Question: I have created a graph with one x-axis and two y-axis. The problem is that when I plot the graph with the same set of data set in the y-axis it doesn't overlap. For example if I plot a graph using with values 'x(1,2,3,4,5)' and 'y(10,20,30,40,50') it plots a graph along x and y-axis. Similarly when I plot a graph using with the same value, then instead of overlapping it plots a graph in different places. Why does this happen? (Please see the screenshots and the code I have used for plotting this graph)
'''
public class ChartEngineActivity extends Activity
{
private GraphicalView mChartView;
private XYMultipleSeriesRenderer renderer = new XYMultipleSeriesRenderer(2);
private XYMultipleSeriesDataset dataset = new XYMultipleSeriesDataset();
@Override
protected void onCreate(Bundle savedInstanceState)
{
super.onCreate(savedInstanceState);
this.requestWindowFeature(Window.FEATURE_NO_TITLE);
setContentView(R.layout.chart_activity);
List<double[]> x = new ArrayList<double[]>();
x.add(new double[] {1, 2, 3, 4, 5});
List<double[]> values = new ArrayList<double[]>();
values.add(new double[] {10, 20, 30, 40, 50});
int[] colors = new int[] { Color.BLUE,Color.YELLOW};
PointStyle[] styles = new PointStyle[] { PointStyle.CIRCLE, PointStyle.DIAMOND};
renderer = new XYMultipleSeriesRenderer(2);
setRenderer(renderer, colors, styles);
int length = renderer.getSeriesRendererCount();
for (int i = 0; i < length; i++)
{
((XYSeriesRenderer) renderer.getSeriesRendererAt(i)).setFillPoints(true);
}
renderer.setChartTitle("Weight / Temperature");
renderer.setXLabels(12);
renderer.setXTitle("Month");
renderer.setXAxisMin(1);
renderer.setXAxisMax(12);
renderer.setXLabelsAlign(Align.CENTER);
renderer.setYLabels(12);
renderer.setYTitle("Weight", 0);
renderer.setYTitle("Temperature", 1);
renderer.setYAxisMin(10, 0);
renderer.setYAxisMax(60,0);
renderer.setYAxisMin(10, 1);
renderer.setYAxisMax(60,1);
renderer.setYAxisAlign(Align.LEFT, 0);
renderer.setYAxisAlign(Align.RIGHT, 1);
renderer.setYLabelsAlign(Align.LEFT, 0);
renderer.setYLabelsAlign(Align.RIGHT, 1);
renderer.setAxesColor(Color.LTGRAY);
renderer.setLabelsColor(Color.LTGRAY);
renderer.setShowGrid(true);
renderer.setGridColor(Color.GRAY);
renderer.setZoomButtonsVisible(true);
renderer.setPanLimits(new double[] { 0, 12, 0, 12 });
dataset = buildDataset(new String[] {"Body Weight"}, x, values);
values.clear();
values.add(new double[] {10, 20, 30, 40, 50});
addXYSeries(dataset, new String[] {"Body Temperature"}, x, values, 1);
}
protected void setRenderer(XYMultipleSeriesRenderer renderer, int[] colors, PointStyle[] styles)
{
renderer.setAxisTitleTextSize(16);
renderer.setChartTitleTextSize(20);
renderer.setLabelsTextSize(15);
renderer.setLegendTextSize(15);
renderer.setPointSize(5f);
renderer.setMargins(new int[] { 20, 30, 15, 20 });
int length = colors.length;
for (int i = 0; i < length; i++)
{
XYSeriesRenderer r = new XYSeriesRenderer();
r.setColor(colors[i]);
r.setPointStyle(styles[i]);
renderer.addSeriesRenderer(r);
}
}
protected XYMultipleSeriesDataset buildDataset(String[] titles, List<double[]> xValues,
List<double[]> yValues)
{
XYMultipleSeriesDataset dataset = new XYMultipleSeriesDataset();
addXYSeries(dataset, titles, xValues, yValues, 0);
return dataset;
}
public void addXYSeries(XYMultipleSeriesDataset dataset, String[] titles, List<double[]> xValues,
List<double[]> yValues, int scale)
{
int length = titles.length;
for (int i = 0; i < length; i++)
{
XYSeries series = new XYSeries(titles[i], scale);
double[] xV = xValues.get(i);
double[] yV = yValues.get(i);
int seriesLength = xV.length;
for (int k = 0; k < seriesLength; k++)
{
series.add(xV[k], yV[k]);
}
dataset.addSeries(series);
}
}
@Override
public void onConfigurationChanged(Configuration newConfig)
{
super.onConfigurationChanged(newConfig);
Intent intentNotes = new Intent(this, MainActivity.class);
this.startActivity(intentNotes);
finish();
}
@Override
protected void onResume()
{
super.onResume();
if (mChartView == null)
{
LinearLayout layout = (LinearLayout) findViewById(R.id.chart);
mChartView = ChartFactory.getLineChartView(this, dataset, renderer);
renderer.setClickEnabled(true);
renderer.setSelectableBuffer(100);
mChartView.setOnClickListener(new View.OnClickListener() {
@Override
public void onClick(View v) {
mChartView.getCurrentSeriesAndPoint();
}
});
layout.addView(mChartView, new LayoutParams(LayoutParams.FILL_PARENT,
LayoutParams.FILL_PARENT));
}
else
{
mChartView.repaint();
}
}
}
'''

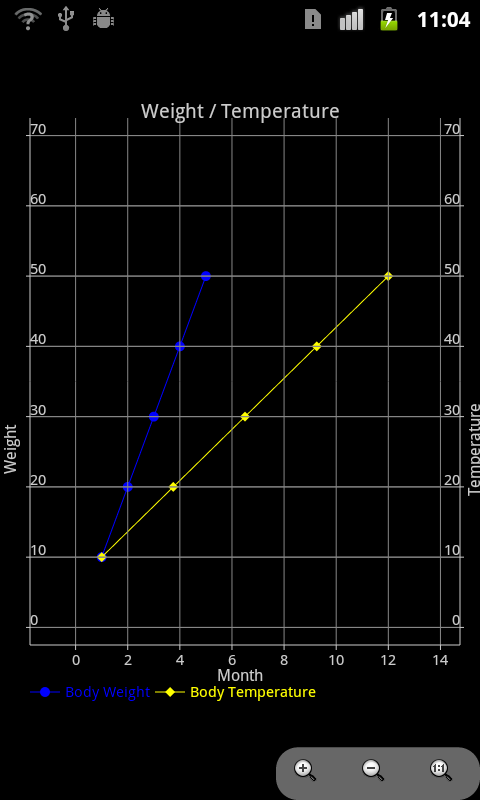
Answer: It looks like it's a bug in the achartengine. This happens in the demo of their app too. It looks like points plotted to the right don't adhere to all of the renderer's styles.
If your chart is static you could try tweaking with the x axis max and min. This seems to move it around a bit.
'''
renderer.setXAxisMax(0);
renderer.setXAxisMin(0);
'''
edit:
Try this
'''
@Override
protected void onCreate(Bundle savedInstanceState)
{
super.onCreate(savedInstanceState);
this.requestWindowFeature(Window.FEATURE_NO_TITLE);
setContentView(R.layout.chart_activity);
List<double[]> x = new ArrayList<double[]>();
x.add(new double[] {1, 2, 3, 4, 5});
List<double[]> values = new ArrayList<double[]>();
values.add(new double[] {10, 20, 30, 40, 50});
int[] colors = new int[] { Color.BLUE,Color.YELLOW,Color.YELLOW};
PointStyle[] styles = new PointStyle[] { PointStyle.CIRCLE, PointStyle.DIAMOND,
PointStyle.TRIANGLE, PointStyle.SQUARE };
renderer = new XYMultipleSeriesRenderer(3);
setRenderer(renderer, colors, styles);
int length = renderer.getSeriesRendererCount();
for (int i = 0; i < length; i++)
{
((XYSeriesRenderer) renderer.getSeriesRendererAt(i)).setFillPoints(true);
}
renderer.setChartTitle("Weight / Temperature");
renderer.setXLabels(12);
renderer.setXTitle("Month");
renderer.setXAxisMin(1);
renderer.setXAxisMax(12);
renderer.setXLabelsAlign(Align.CENTER);
renderer.setYLabels(12);
renderer.setYTitle("Weight", 0);
renderer.setYTitle("Temperature", 1);
renderer.setYAxisMin(10, 0);
renderer.setYAxisMax(60,0);
renderer.setYAxisMin(10, 1);
renderer.setYAxisMax(60,1);
renderer.setYAxisAlign(Align.LEFT, 0);
renderer.setYAxisAlign(Align.RIGHT, 1);
renderer.setYLabelsAlign(Align.LEFT, 0);
renderer.setYLabelsAlign(Align.RIGHT, 1);
renderer.setAxesColor(Color.LTGRAY);
renderer.setLabelsColor(Color.LTGRAY);
renderer.setShowGrid(true);
renderer.setGridColor(Color.GRAY);
renderer.setZoomButtonsVisible(true);
renderer.setPanLimits(new double[] { 0, 12, 0, 12 });
dataset = buildDataset(new String[] {"Body Weight"}, x, values);
values.clear();
values.add(new double[] {10, 20, 30, 40, 50}); //whatever values you want to set
addXYSeries(dataset, new String[] { "Body Temperature" }, x, values, 0);
values.clear();
values.add(new double[1]);
addXYSeries(dataset, new String[] {"Body Temperature"}, x, values, 1);
}
'''
This is my code from the demo that works
'''
public Intent execute(Context context) {
String[] titles = new String[] { "Crete" };
List<double[]> x = new ArrayList<double[]>();
for (int i = 0; i < titles.length; i++) {
x.add(new double[] { 1, 2, 3, 4, 5, 6, 7, 8, 9, 10, 11, 12 });
}
List<double[]> values = new ArrayList<double[]>();
values.add(new double[] { 12.3, 12.5, 13.8, 16.8, 20.4, 24.4, 26.4, 26.1, 23.6, 20.3, 17.2,
13.9 });
int[] colors = new int[] { Color.BLUE, Color.YELLOW, Color.YELLOW,};
PointStyle[] styles = new PointStyle[] { PointStyle.CIRCLE, PointStyle.DIAMOND, PointStyle.TRIANGLE, PointStyle.SQUARE };
XYMultipleSeriesRenderer renderer = new XYMultipleSeriesRenderer(3);
setRenderer(renderer, colors, styles);
int length = renderer.getSeriesRendererCount();
for (int i = 0; i < length; i++) {
((XYSeriesRenderer) renderer.getSeriesRendererAt(i)).setFillPoints(true);
}
setChartSettings(renderer, "Average temperature", "Month", "Temperature", 0.5, 12.5, 0, 32, Color.LTGRAY, Color.LTGRAY);
renderer.setXLabels(12);
renderer.setYLabels(10);
renderer.setShowGrid(true);
renderer.setYLabelsAlign(Align.RIGHT);
renderer.setZoomButtonsVisible(true);
renderer.setPanLimits(new double[] { -10, 20, -10, 40 });
renderer.setZoomLimits(new double[] { -10, 20, -10, 40 });
renderer.setYTitle("Hours", 1);
renderer.setYAxisAlign(Align.RIGHT, 1);
renderer.setYLabelsAlign(Align.LEFT, 1);
renderer.setXLabelsAlign(Align.RIGHT);
XYMultipleSeriesDataset dataset = buildDataset(titles, x, values);
values.clear();
values.add(new double[] { 12.3, 4.9, 5.9, 8.8, 10.8, 11.9, 13.6, 12.8, 11.4, 9.5, 7.5, 5.5 });
addXYSeries(dataset, new String[] { "Sunshine hours" }, x, values, 0);
x.clear();
x.add(new double[1]);
addXYSeries(dataset, new String[] { "Sunshine hours" }, x, values, 1);
Intent intent = ChartFactory.getLineChartIntent(context, dataset, renderer, "Average temperature");
return intent;
}
'''